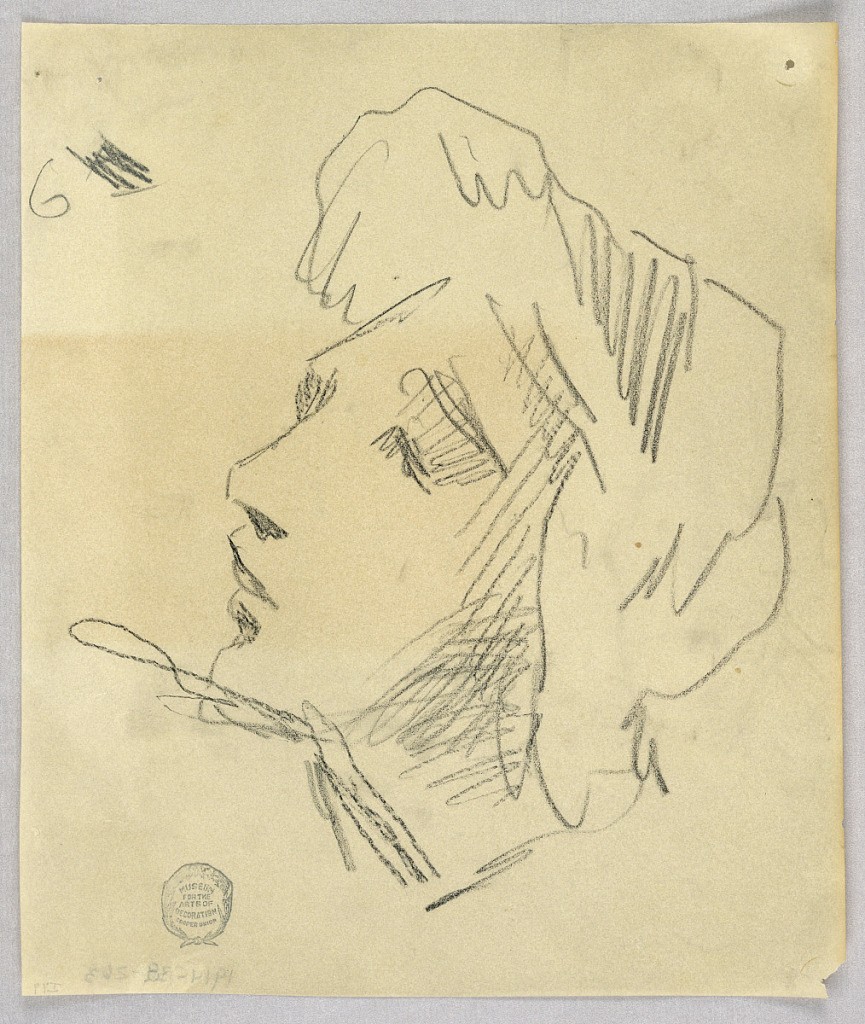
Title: Sketch of a Woman's Head
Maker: Francis Augustus Lathrop, American, 1849–1909
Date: ca. 1895
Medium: Black crayon on tracing paper
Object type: Drawing
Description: Sketch of a woman's head, looking upward to the left, almost in profile.